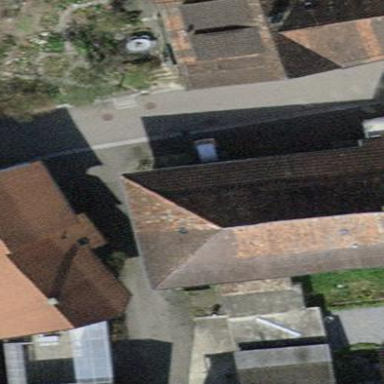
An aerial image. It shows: Gabled roof farm building with tiled roof.